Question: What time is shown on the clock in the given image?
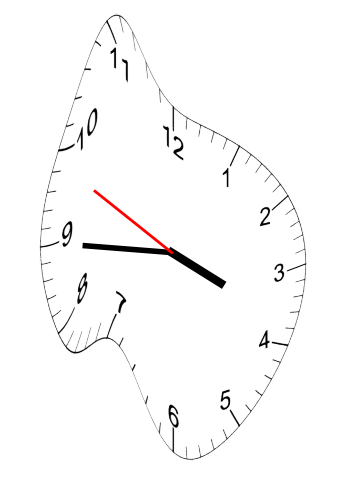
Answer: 03:44:49